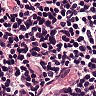
Metastatic tissue present: no